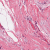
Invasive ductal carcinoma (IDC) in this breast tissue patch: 0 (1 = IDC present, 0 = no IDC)